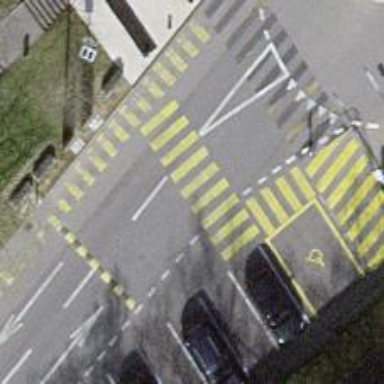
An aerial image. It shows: Zebra crossing for pedestrians.